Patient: sex F, age 74
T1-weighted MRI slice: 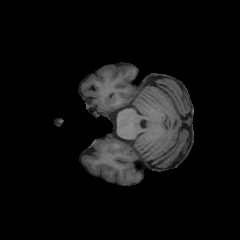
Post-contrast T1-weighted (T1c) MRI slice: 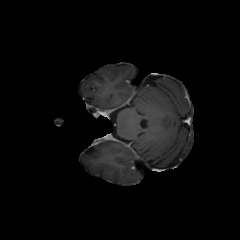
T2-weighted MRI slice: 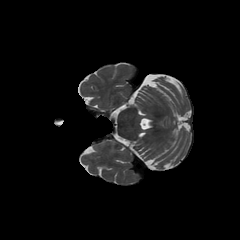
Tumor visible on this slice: no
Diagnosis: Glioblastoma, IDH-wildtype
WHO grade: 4